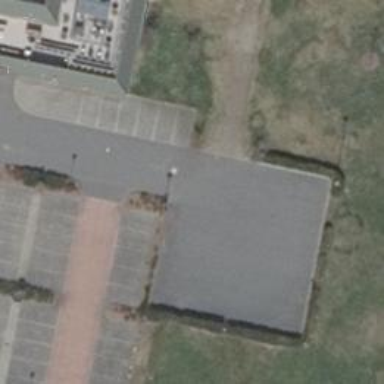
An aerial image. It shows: Parking aisle designated as service road.